Question: As can be seen below, the 'completion list' is on the left when I want it to be on the right. How can I do that?
here is
<URL>
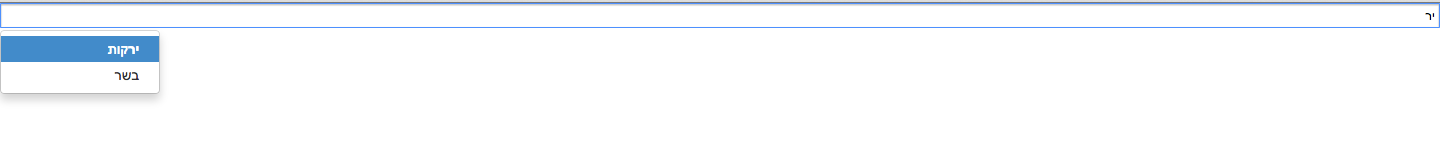
Answer: you have to override bootstrap's'.dropdown-menu' class in your style file as follow :
'''
.dropdown-menu{
float:right !important;
position:inherit !important;
}
'''
<URL>